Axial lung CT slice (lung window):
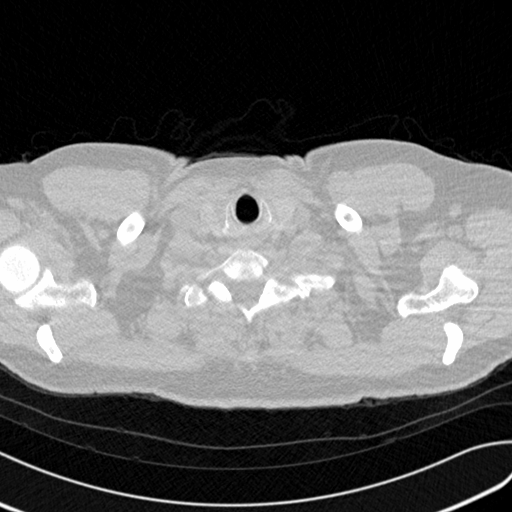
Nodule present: no